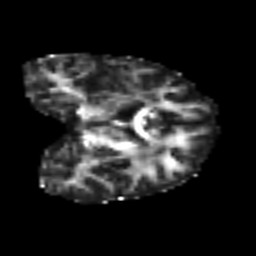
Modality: FA
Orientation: coronal
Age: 45
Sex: female
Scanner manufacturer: siemens
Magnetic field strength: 3 T
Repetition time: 4.987 s
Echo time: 0.0792 s